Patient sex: F
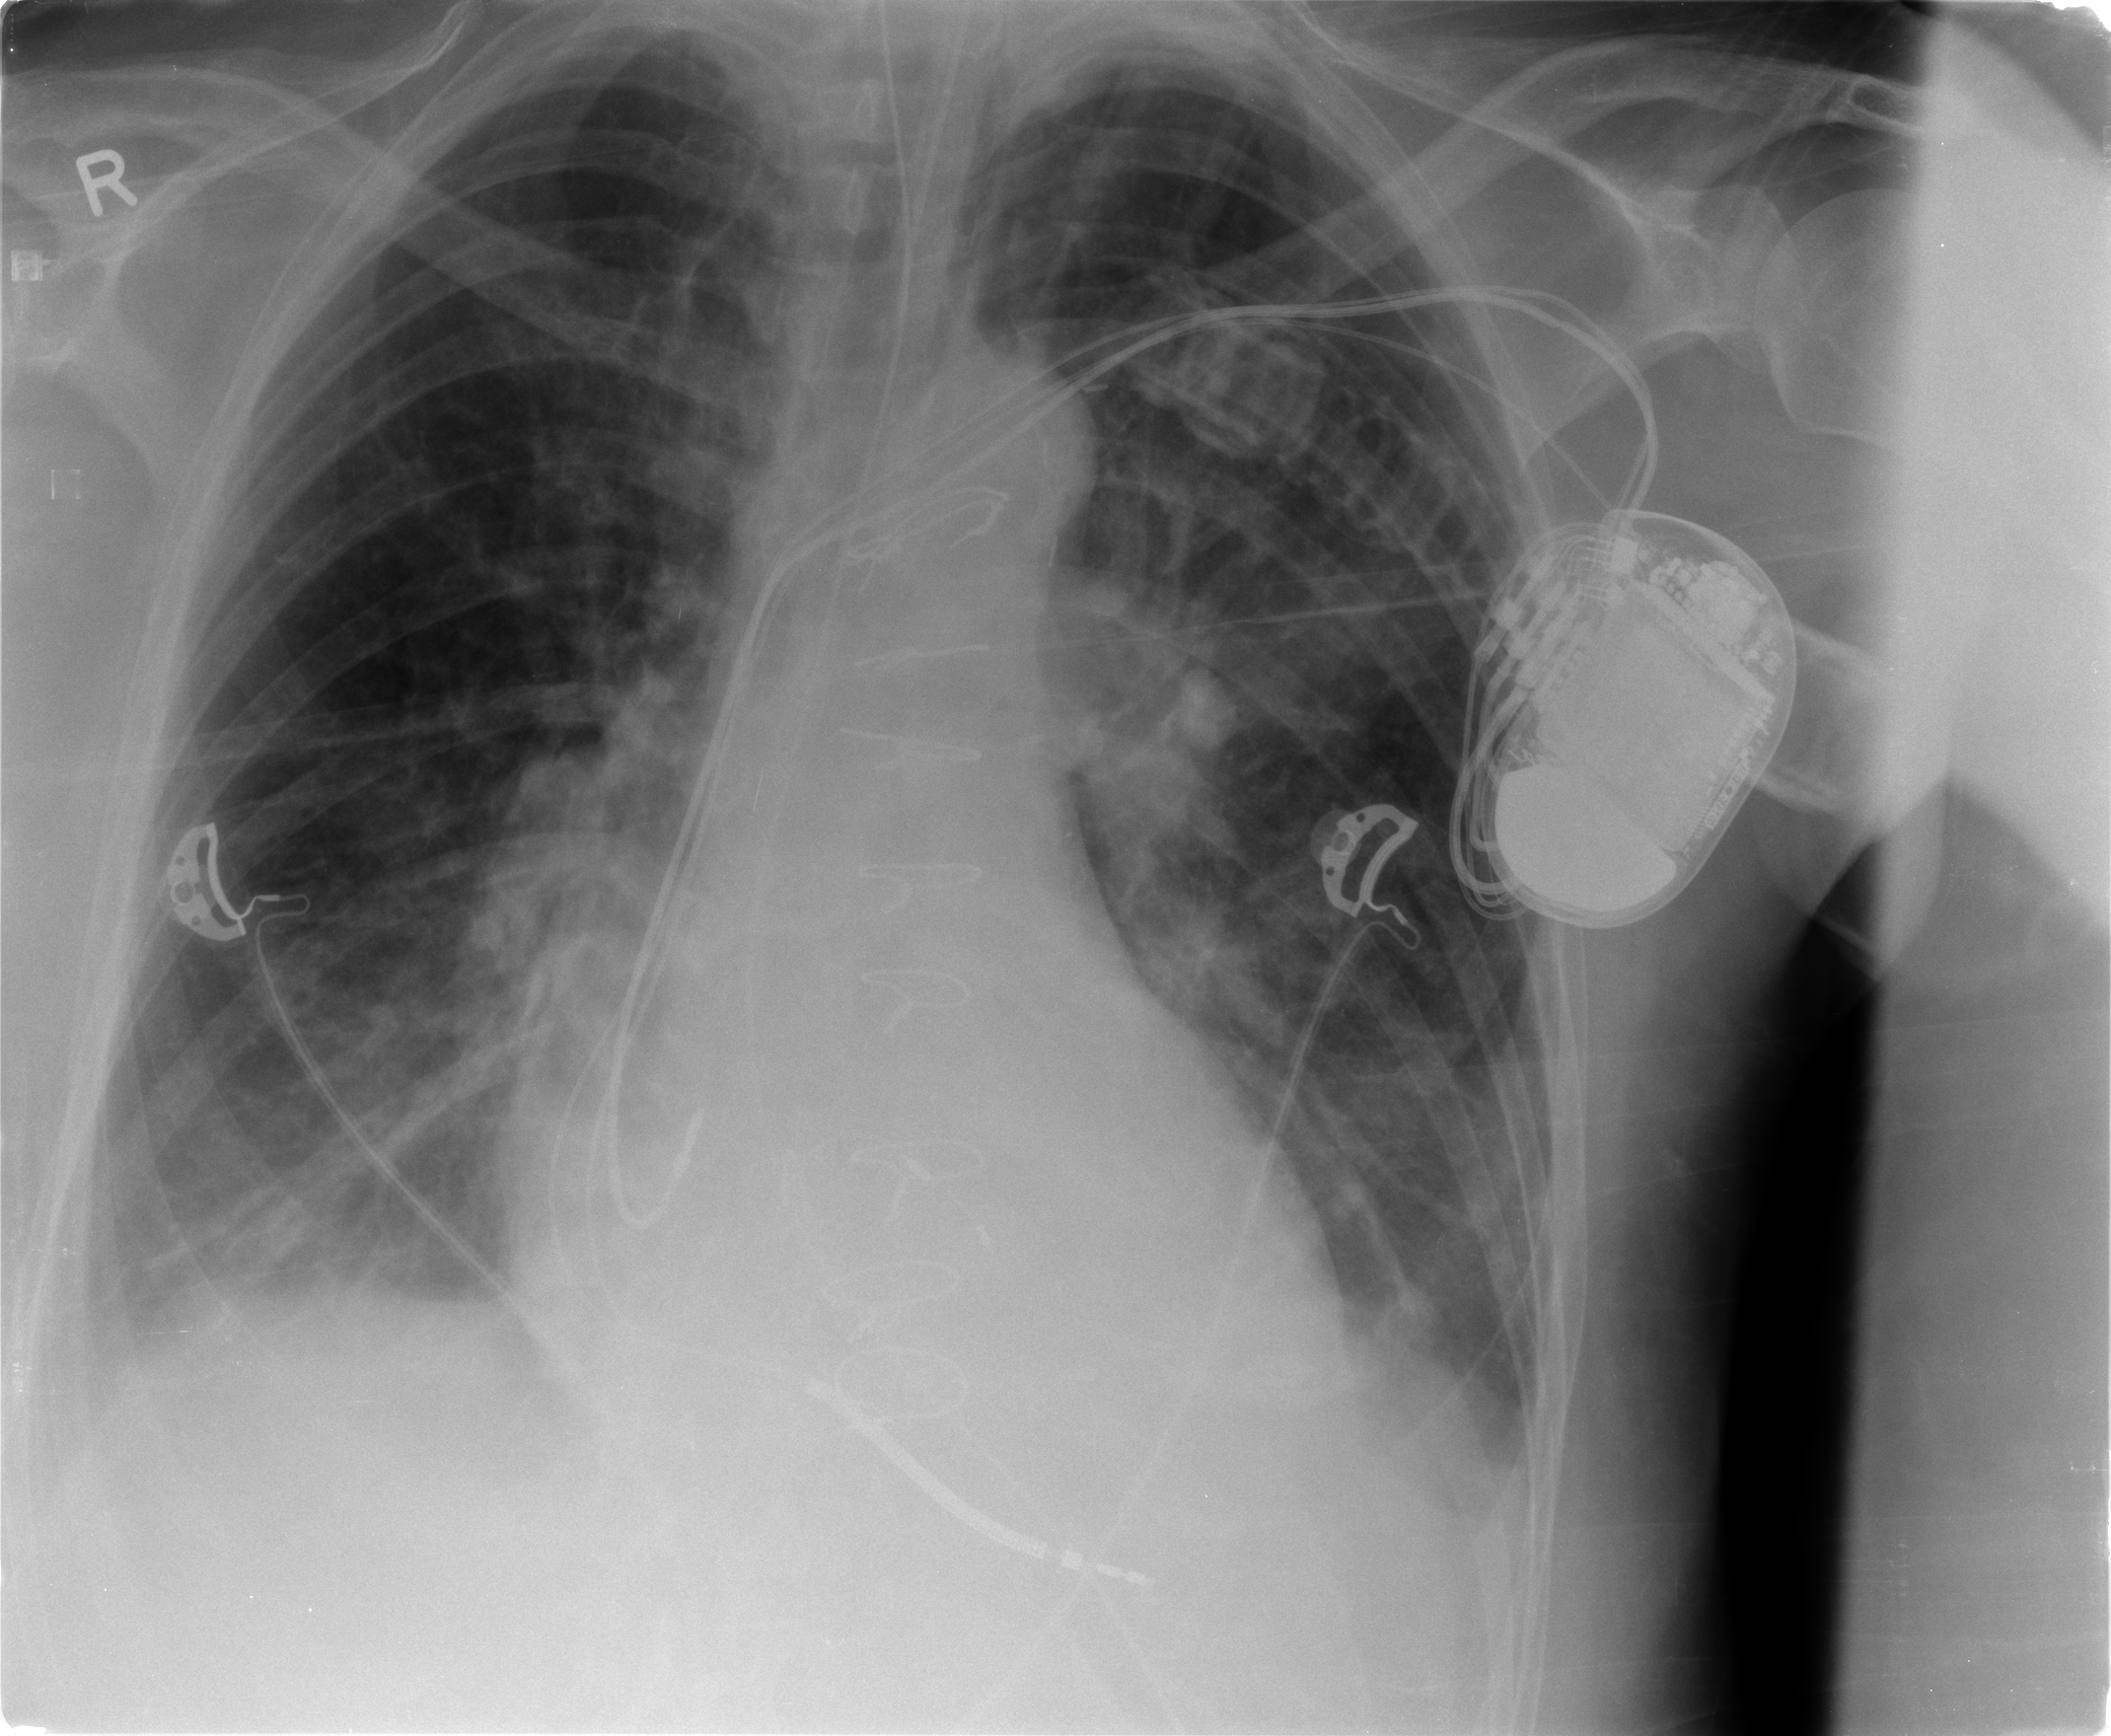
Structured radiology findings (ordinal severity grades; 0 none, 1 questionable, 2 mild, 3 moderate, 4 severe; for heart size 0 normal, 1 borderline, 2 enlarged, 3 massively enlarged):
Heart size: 0
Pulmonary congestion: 2
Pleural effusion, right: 2
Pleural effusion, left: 2
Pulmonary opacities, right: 0
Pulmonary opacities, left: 2
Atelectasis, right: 3
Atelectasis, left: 2